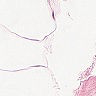
Metastatic tissue present: no